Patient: sex F, age 57
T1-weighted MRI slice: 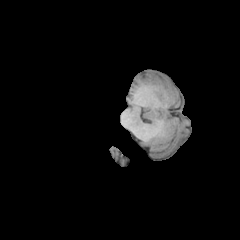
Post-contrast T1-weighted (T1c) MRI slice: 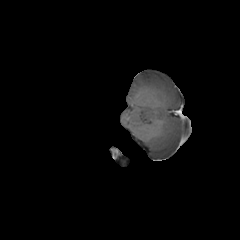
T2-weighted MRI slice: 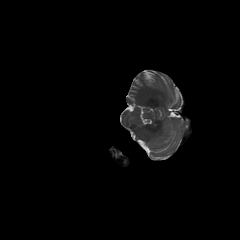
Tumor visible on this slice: no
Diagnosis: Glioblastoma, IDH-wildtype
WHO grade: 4